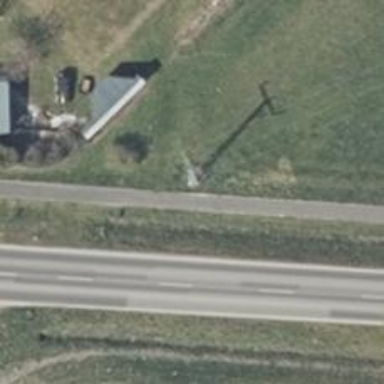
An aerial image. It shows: Power pole.